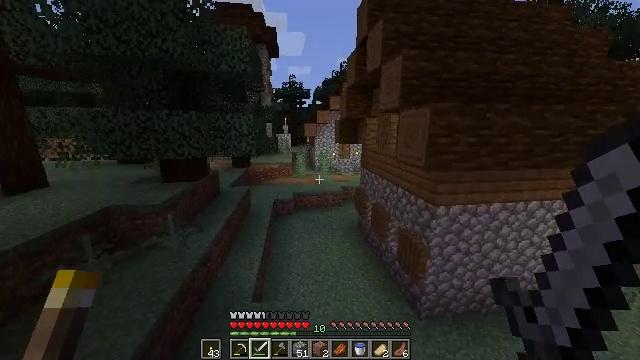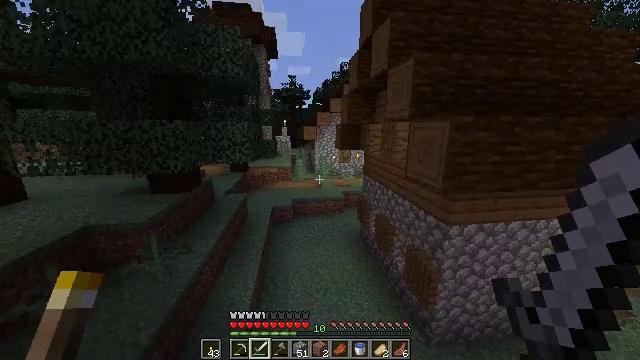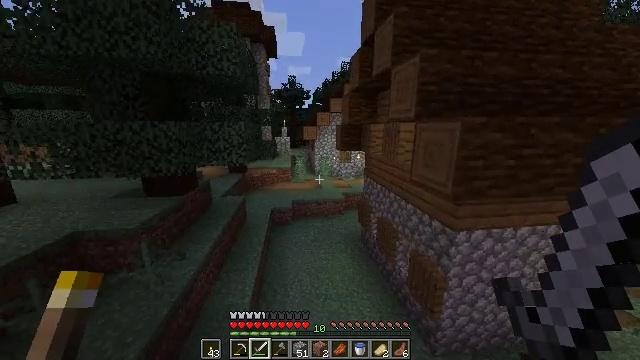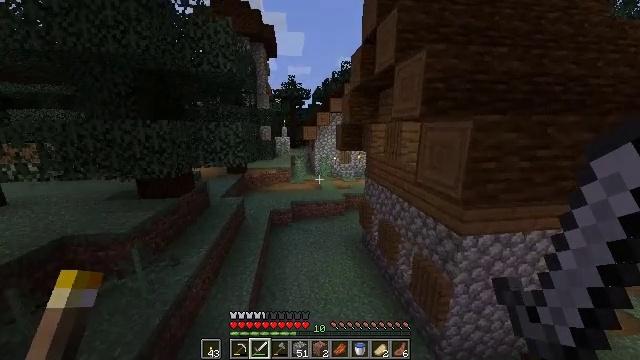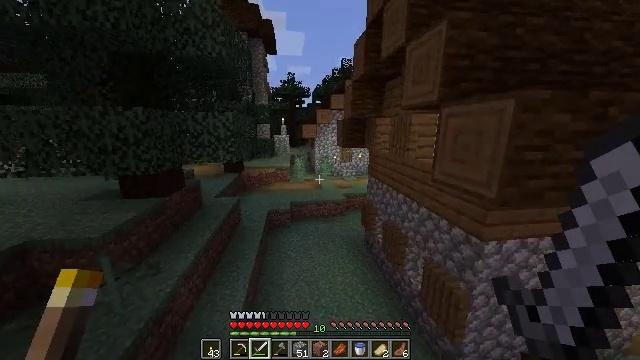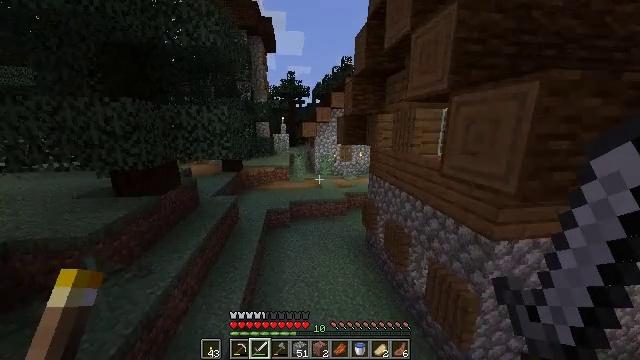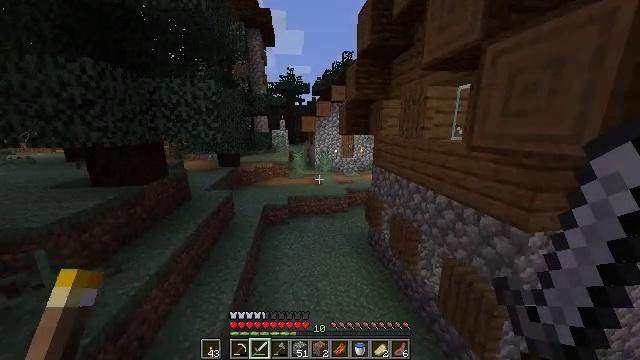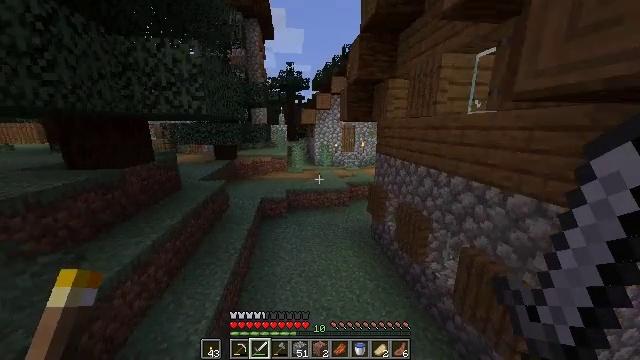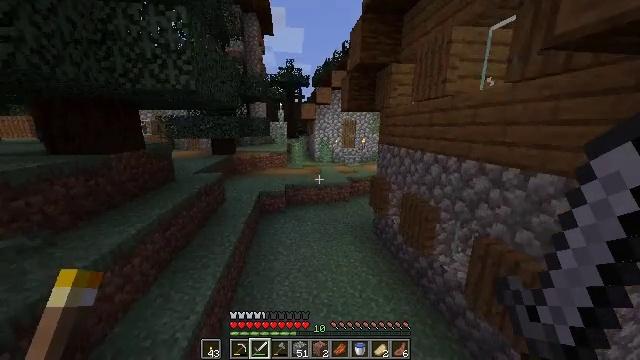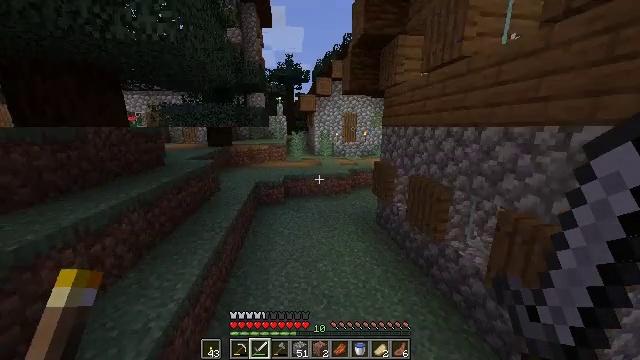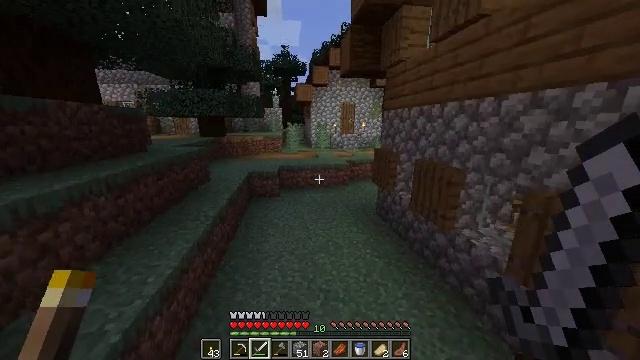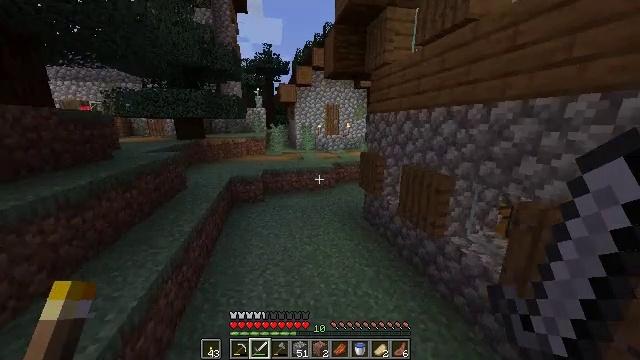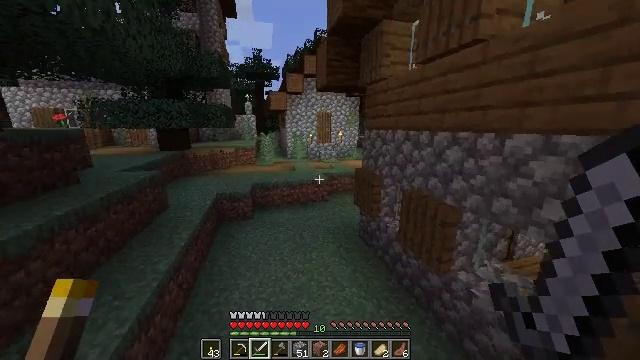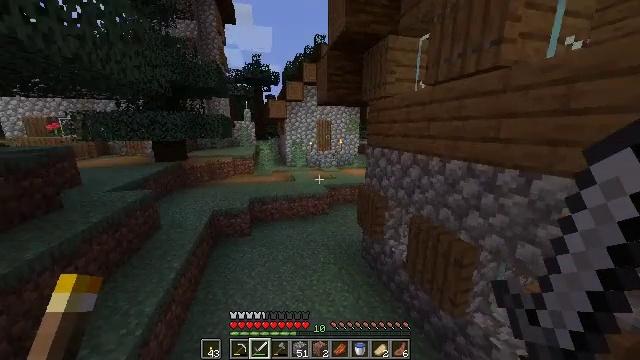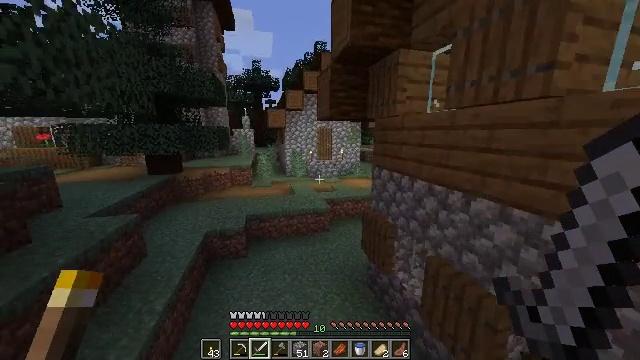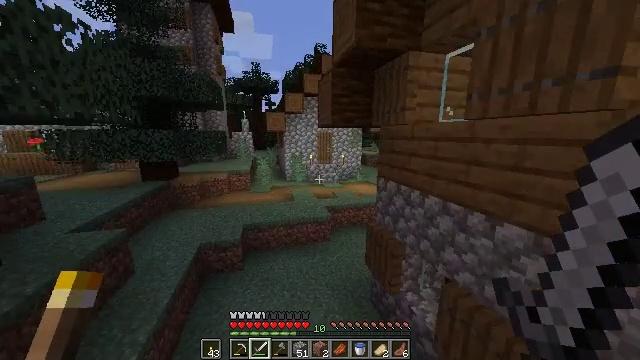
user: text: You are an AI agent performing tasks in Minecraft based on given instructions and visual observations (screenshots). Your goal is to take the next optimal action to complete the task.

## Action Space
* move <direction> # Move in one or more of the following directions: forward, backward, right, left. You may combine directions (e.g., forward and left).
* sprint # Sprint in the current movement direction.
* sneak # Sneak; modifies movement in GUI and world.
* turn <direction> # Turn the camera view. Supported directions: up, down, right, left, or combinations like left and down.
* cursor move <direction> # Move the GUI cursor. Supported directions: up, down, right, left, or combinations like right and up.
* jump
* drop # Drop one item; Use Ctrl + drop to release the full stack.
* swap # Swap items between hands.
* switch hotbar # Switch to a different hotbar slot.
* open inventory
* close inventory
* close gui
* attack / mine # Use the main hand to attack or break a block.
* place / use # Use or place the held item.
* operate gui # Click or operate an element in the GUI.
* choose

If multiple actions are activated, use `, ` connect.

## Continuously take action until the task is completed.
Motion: motion action
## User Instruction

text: Mine spruce leaves from the tree.
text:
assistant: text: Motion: move forward, sprint, jump
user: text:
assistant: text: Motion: move forward, sprint, jump
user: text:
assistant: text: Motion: move forward, sprint, jump
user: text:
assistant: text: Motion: move forward, sprint, jump
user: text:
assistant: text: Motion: move forward, sprint, jump
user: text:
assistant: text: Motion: move forward, sprint, jump
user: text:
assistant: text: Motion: move forward, sprint, jump
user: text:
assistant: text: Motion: move forward, sprint, jump
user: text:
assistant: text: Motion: move forward, sprint, jump
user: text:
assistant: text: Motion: move forward, sprint, jump
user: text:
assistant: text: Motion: move forward, sprint, turn right, jump
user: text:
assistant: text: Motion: move forward, sprint, turn right, jump
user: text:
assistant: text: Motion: move forward, sprint, jump
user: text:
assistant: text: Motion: move forward, sprint, jump
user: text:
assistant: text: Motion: move forward, sprint, jump
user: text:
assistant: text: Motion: move forward, sprint, turn right and up, jump
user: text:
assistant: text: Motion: move forward, sprint, turn right and up, jump
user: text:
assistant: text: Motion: move forward, sprint
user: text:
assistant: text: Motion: move forward, sprint
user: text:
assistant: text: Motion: move forward, sprint
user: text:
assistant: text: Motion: move forward, sprint, turn left
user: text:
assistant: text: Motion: move forward, sprint, turn left and down
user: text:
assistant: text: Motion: move forward, sprint
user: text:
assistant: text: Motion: move forward, sprint
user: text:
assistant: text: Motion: move forward, sprint
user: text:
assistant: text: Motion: move forward, sprint
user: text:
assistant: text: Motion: move forward, sprint
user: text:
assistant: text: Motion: move forward, sprint
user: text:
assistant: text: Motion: move forward, sprint
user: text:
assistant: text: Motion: move forward, sprint, turn right